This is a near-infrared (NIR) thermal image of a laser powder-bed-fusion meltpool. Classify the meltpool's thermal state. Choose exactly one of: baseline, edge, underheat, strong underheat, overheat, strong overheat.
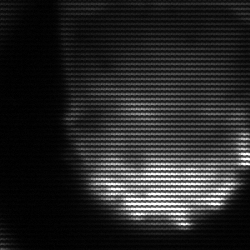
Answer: edge